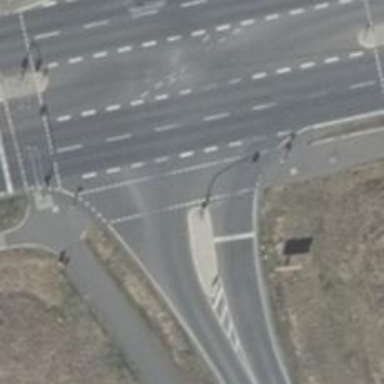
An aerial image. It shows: Road with traffic signals at the crossing.